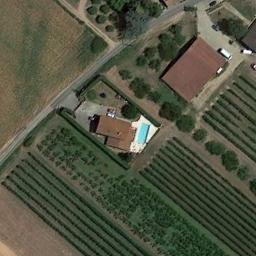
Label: sparse_residential